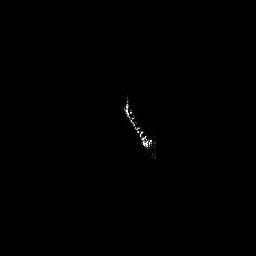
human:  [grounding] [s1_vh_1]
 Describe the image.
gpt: In the satellite image, there is  <ref>1 large ship </ref> <box>[[46, 36, 60, 62, 0]]</box> located at center.